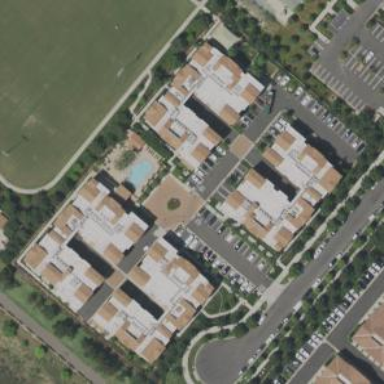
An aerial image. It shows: Residential area with apartments.